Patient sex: F
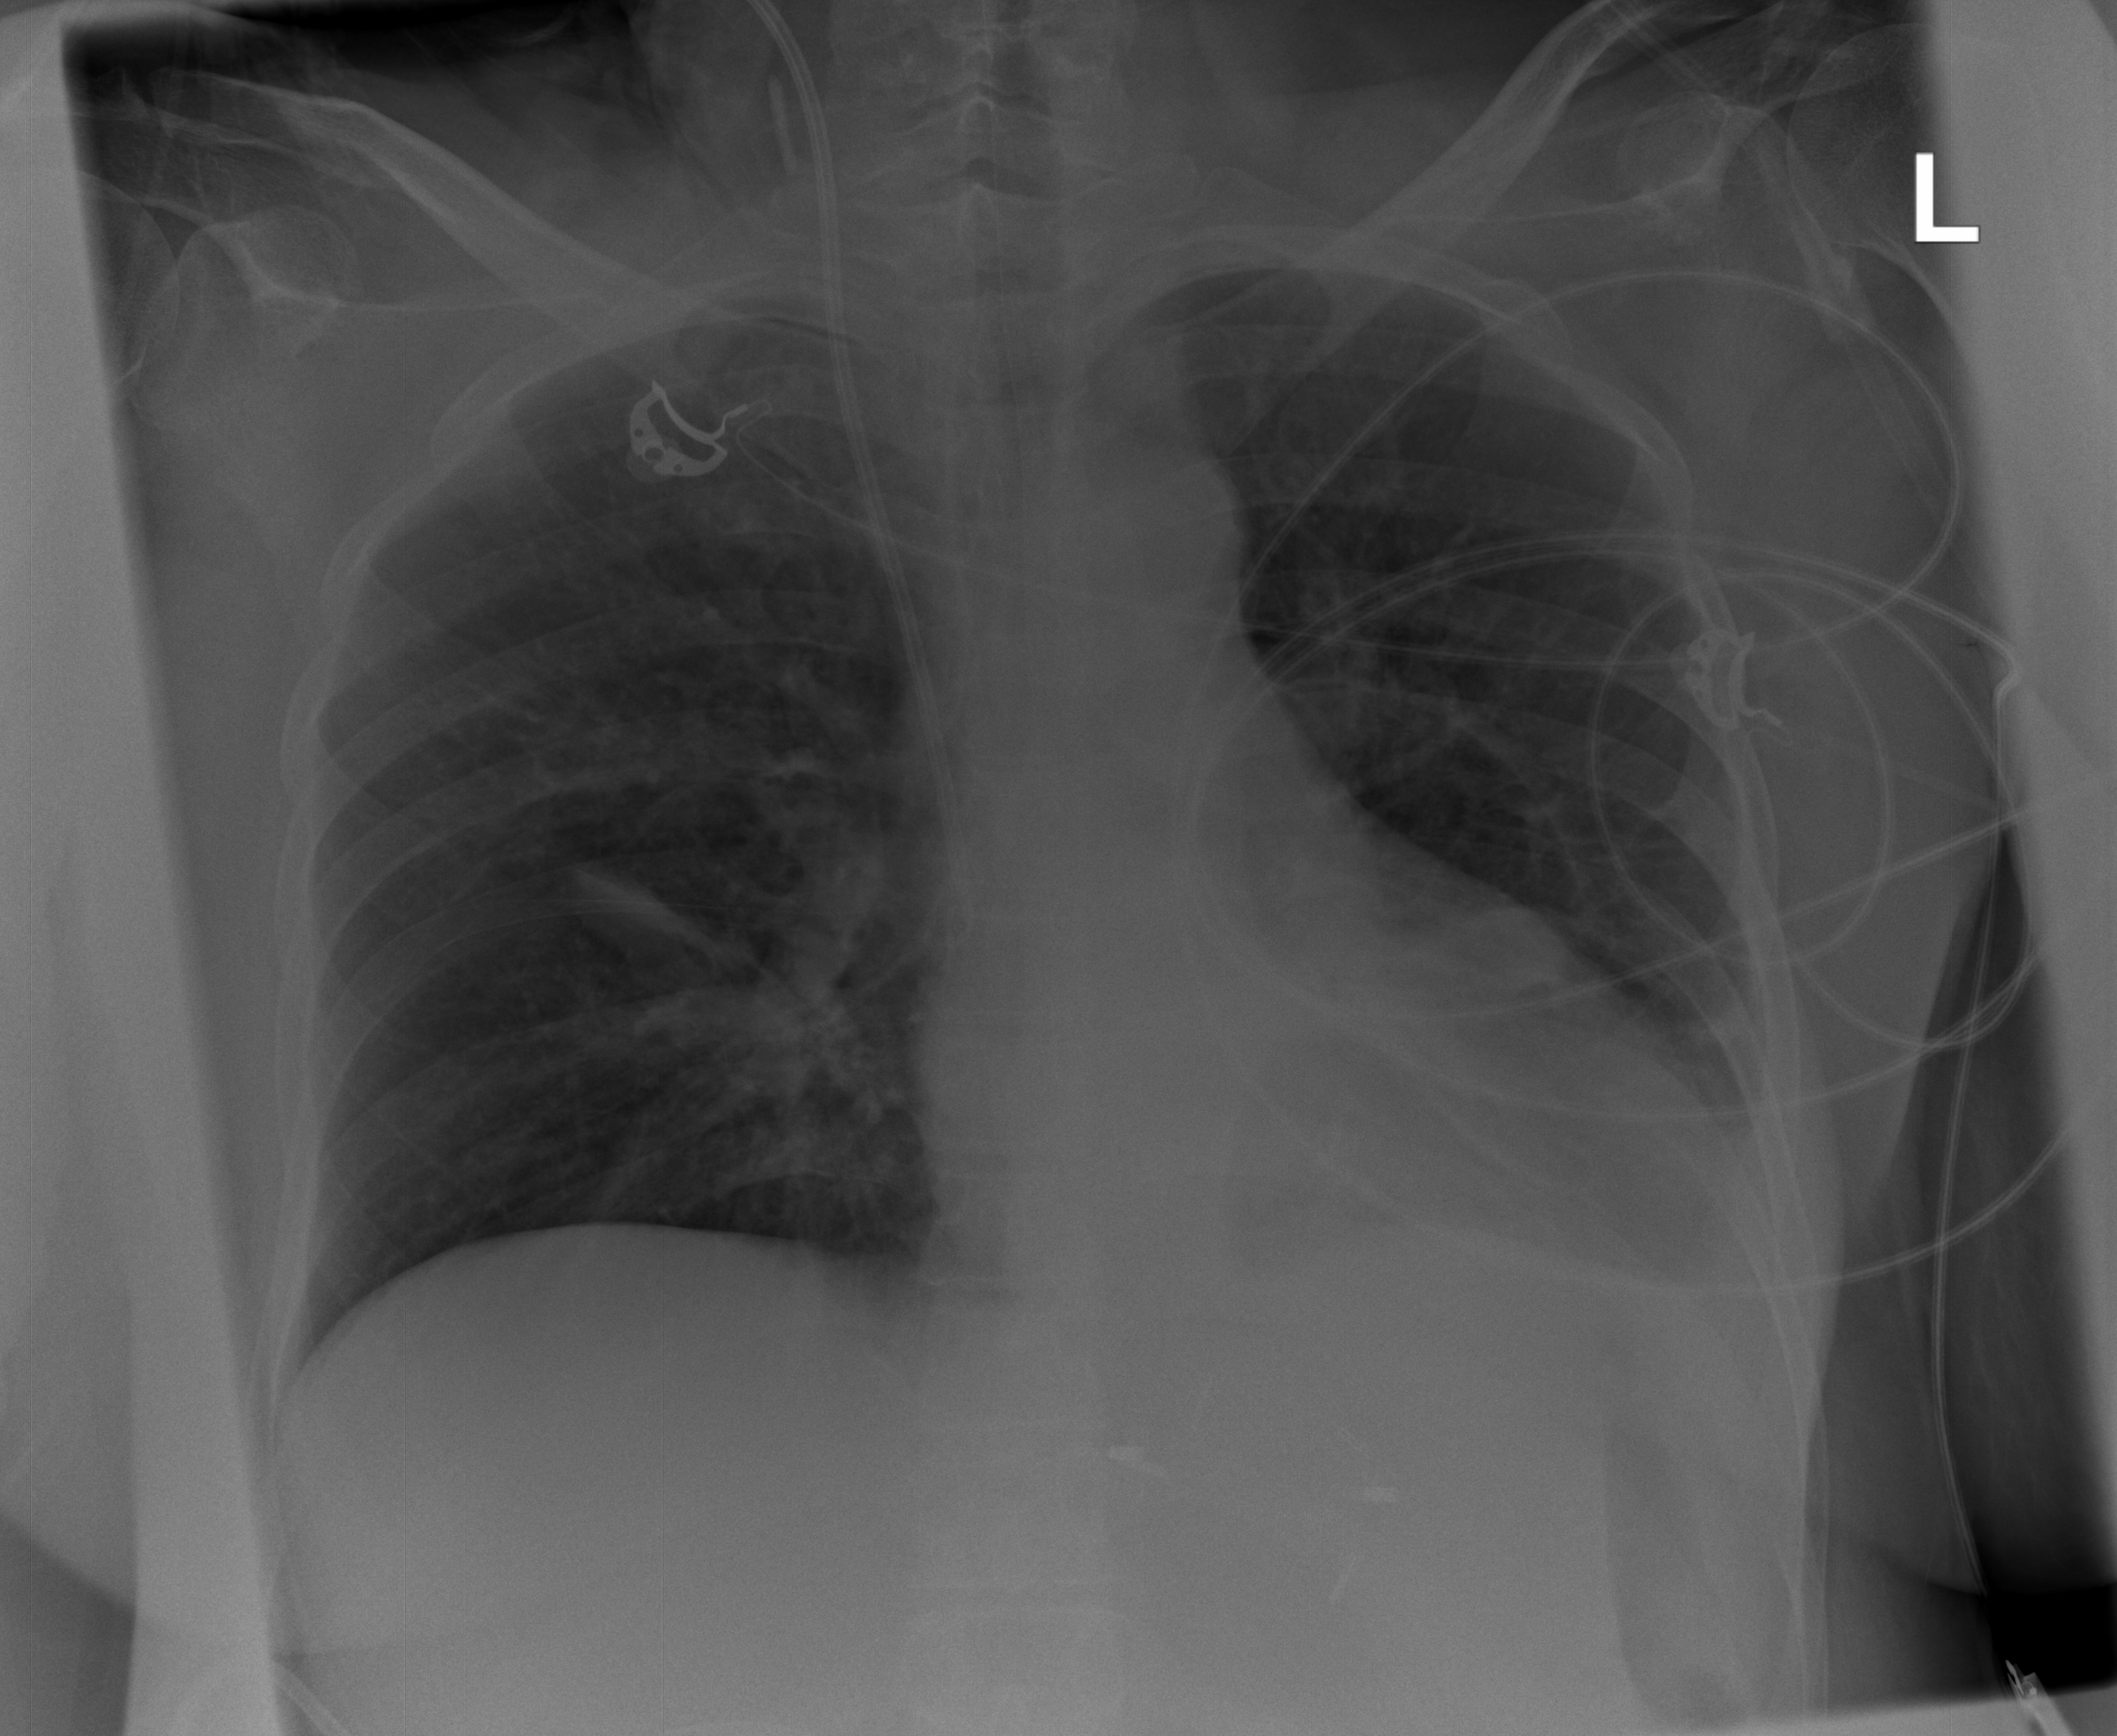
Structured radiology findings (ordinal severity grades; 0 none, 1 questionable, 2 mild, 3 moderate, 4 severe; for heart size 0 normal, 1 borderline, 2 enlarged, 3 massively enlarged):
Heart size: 1
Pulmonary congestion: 0
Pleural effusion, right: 0
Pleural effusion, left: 2
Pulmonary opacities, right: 0
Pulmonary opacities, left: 0
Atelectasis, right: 2
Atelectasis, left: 2